九年级 · 度量几何学
如图, 在 $\odot \mathrm{O}$ 中, 直径 $\mathrm{CD}$ 与弦 $\mathrm{AB}$ 相交于点 $\mathrm{E}$, 若 $\mathrm{BE}=3, \mathrm{AE}=4, \mathrm{DE}=2$, 则 $\odot \mathrm{O}$的半径是( )

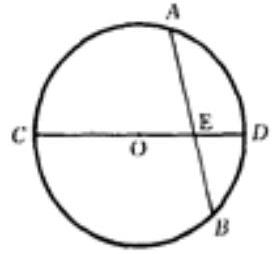
A. 3
B. 4
C. 6
D. 8

答案: B
解析: 利用相交弦定理, 可以求出 $\mathrm{CE}$ 的长, 从而知道 $\mathrm{CD}$ 的长, 就可求出 $\odot \mathrm{O}$ 的半径.

【详解】解: 根据相交弦定理, $\mathrm{AE} \cdot \mathrm{BE}=\mathrm{CE} \cdot \mathrm{DE}$,

又 $\because \mathrm{BE}=3, \mathrm{AE}=4, \mathrm{DE}=2$,

$\therefore \mathrm{CE}=6$

$\therefore \mathrm{CD}=\mathrm{CE}+\mathrm{DE}=8$

那么圆的半径等于 4 .

故选 B.

【点晴】此题考查了相交弦定理, 先求出直径, 再得出半径.